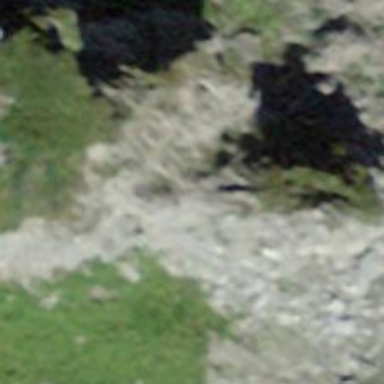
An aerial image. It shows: Natural cliff.